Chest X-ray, PA view. Patient: 48 years old, sex M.
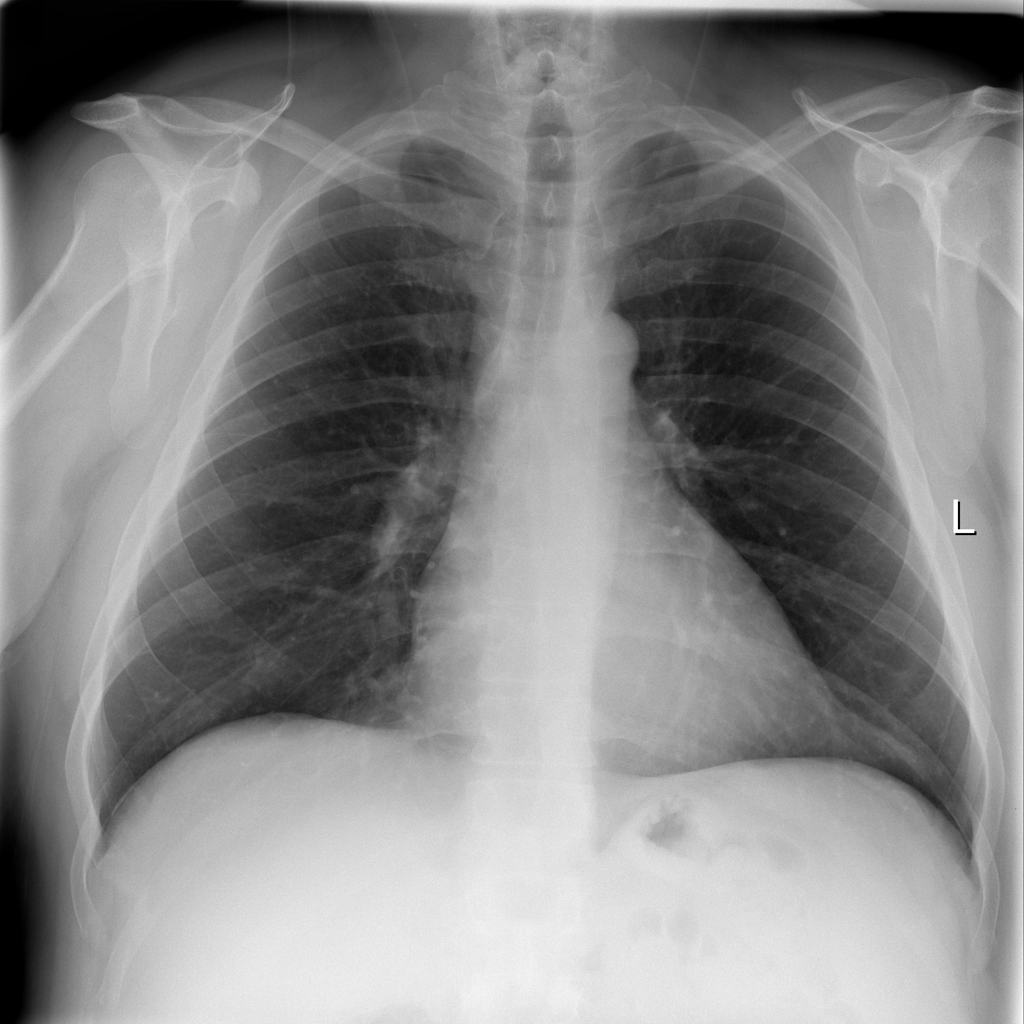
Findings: No Finding